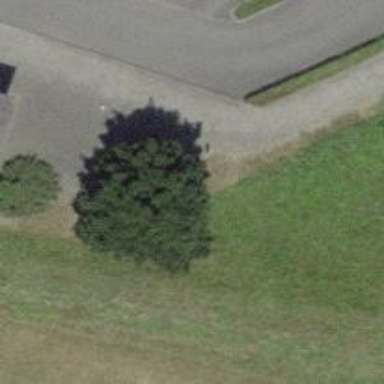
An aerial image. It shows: Red bench.